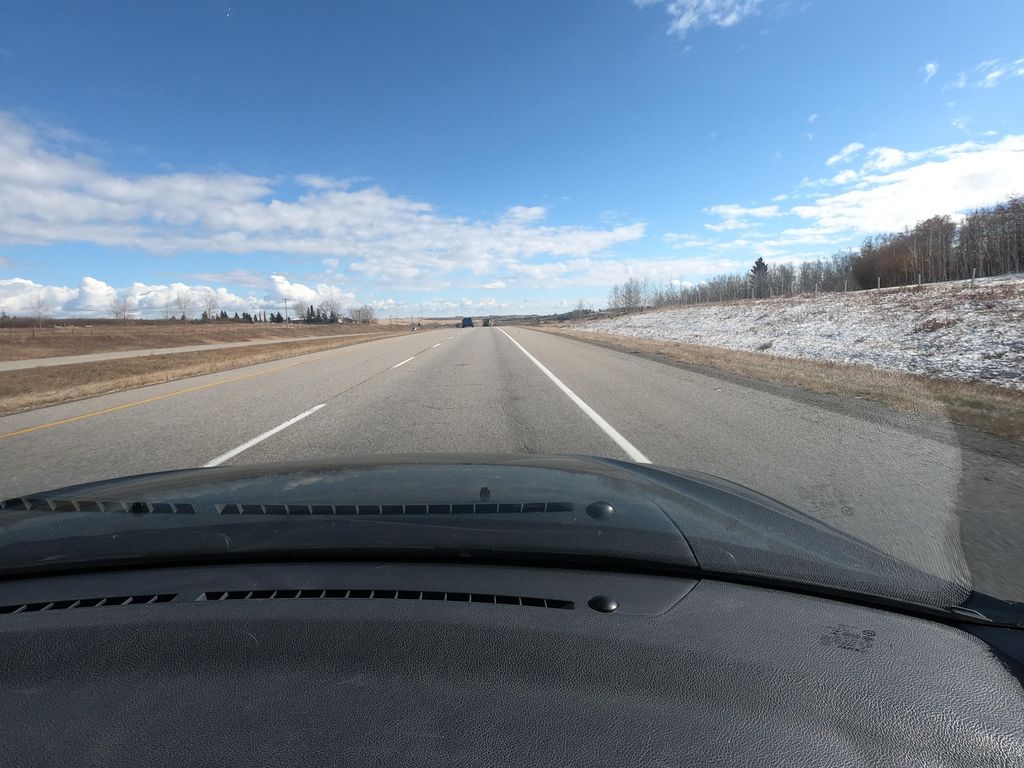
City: calgary